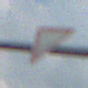
Verkehrszeichen: VorfahrtGewaehren
Umgebung: Outdoor, Nature
Tageszeit: MorningAfternoon
Wetter: PartlyCloudy
Licht: Natural
Jahreszeit: NotSpecified
Kontrast: LowContrast